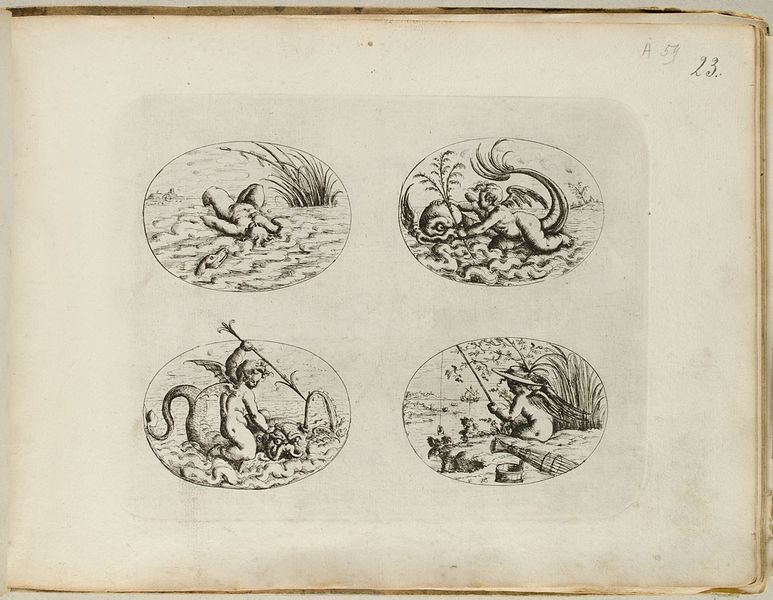
Titel: Vier Putten, Blatt aus dem 'Neuw Grotteßken Buch'
Künstler: Christoph Jamnitzer
Standort: Hamburg
Institution: Museum für Kunst und Gewerbe Hamburg
Schlagwörter: meer, wasser, tiere, ornament, pflanzen, reiter, reiten, papier, fischer, grafik, graphik, vegetation, ornamente, fotografie, photographie, druckgraphik, druckgrafik, radierung, gestalten, fabelwesen, putten, putti, ungeheuer, amoretten, angler, angeln, monster, groteske, wasserzeichen, mer, seeungeheuer, fabeltier, angelrute, fabeltiere, sea, tierornament, zwitterwesen, monstrum, reiterbildnis, knorpelwerk, reproduktionen, druckerzeugnisse, pflanzenabbildung, ornamentstich, vorlageblätter